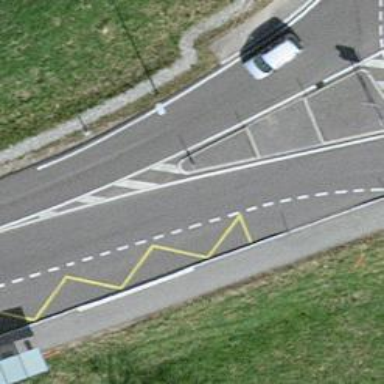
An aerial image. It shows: Bus stop with designated stop position for public transport.